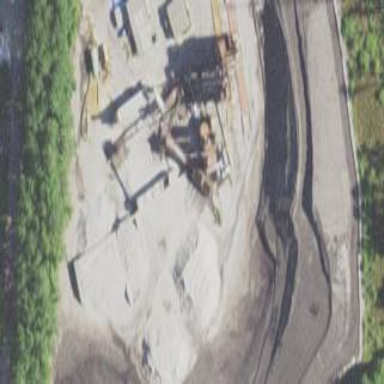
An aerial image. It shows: Industrial area with asphalt plant.